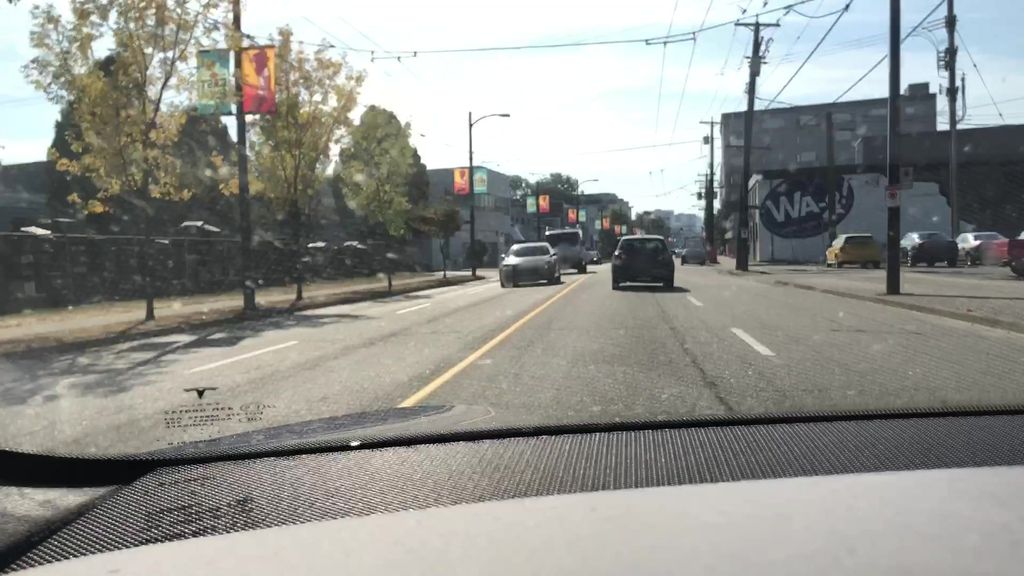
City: vancouver